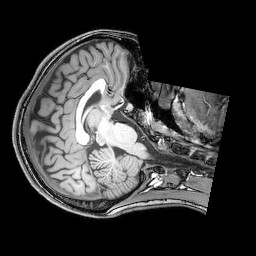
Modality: T1w
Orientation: axial
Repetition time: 0.00828 s
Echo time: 0.00388 s